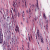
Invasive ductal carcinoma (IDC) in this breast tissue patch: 1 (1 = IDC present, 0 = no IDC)